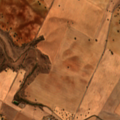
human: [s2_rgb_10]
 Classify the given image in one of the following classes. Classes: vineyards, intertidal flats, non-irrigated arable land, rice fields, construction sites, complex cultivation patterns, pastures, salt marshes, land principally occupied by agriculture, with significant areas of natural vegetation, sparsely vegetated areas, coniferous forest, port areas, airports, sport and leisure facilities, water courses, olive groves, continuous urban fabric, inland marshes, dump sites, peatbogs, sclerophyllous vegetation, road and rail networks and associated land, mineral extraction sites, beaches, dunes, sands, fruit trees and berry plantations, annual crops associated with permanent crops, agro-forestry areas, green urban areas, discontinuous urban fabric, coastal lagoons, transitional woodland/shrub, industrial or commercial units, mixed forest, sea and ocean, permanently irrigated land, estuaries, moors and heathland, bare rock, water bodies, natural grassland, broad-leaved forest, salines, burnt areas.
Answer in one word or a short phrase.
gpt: non-irrigated arable land, complex cultivation patterns, agro-forestry areas, water bodies